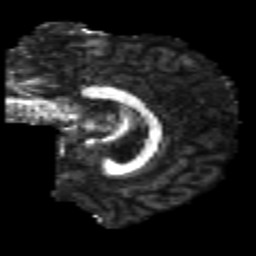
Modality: FA
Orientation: sagittal
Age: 24
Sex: male
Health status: healthy
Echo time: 0.074 s